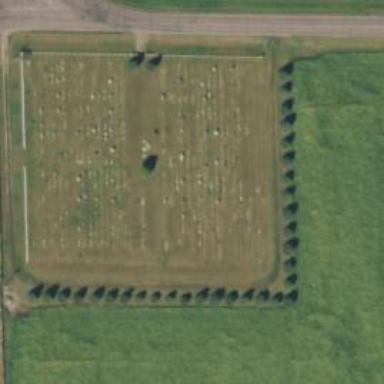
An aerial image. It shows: Grave yard.